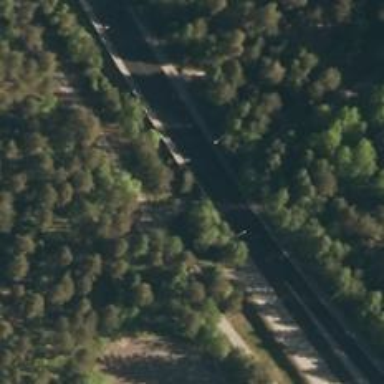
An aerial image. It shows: Asphalt cycleway track.